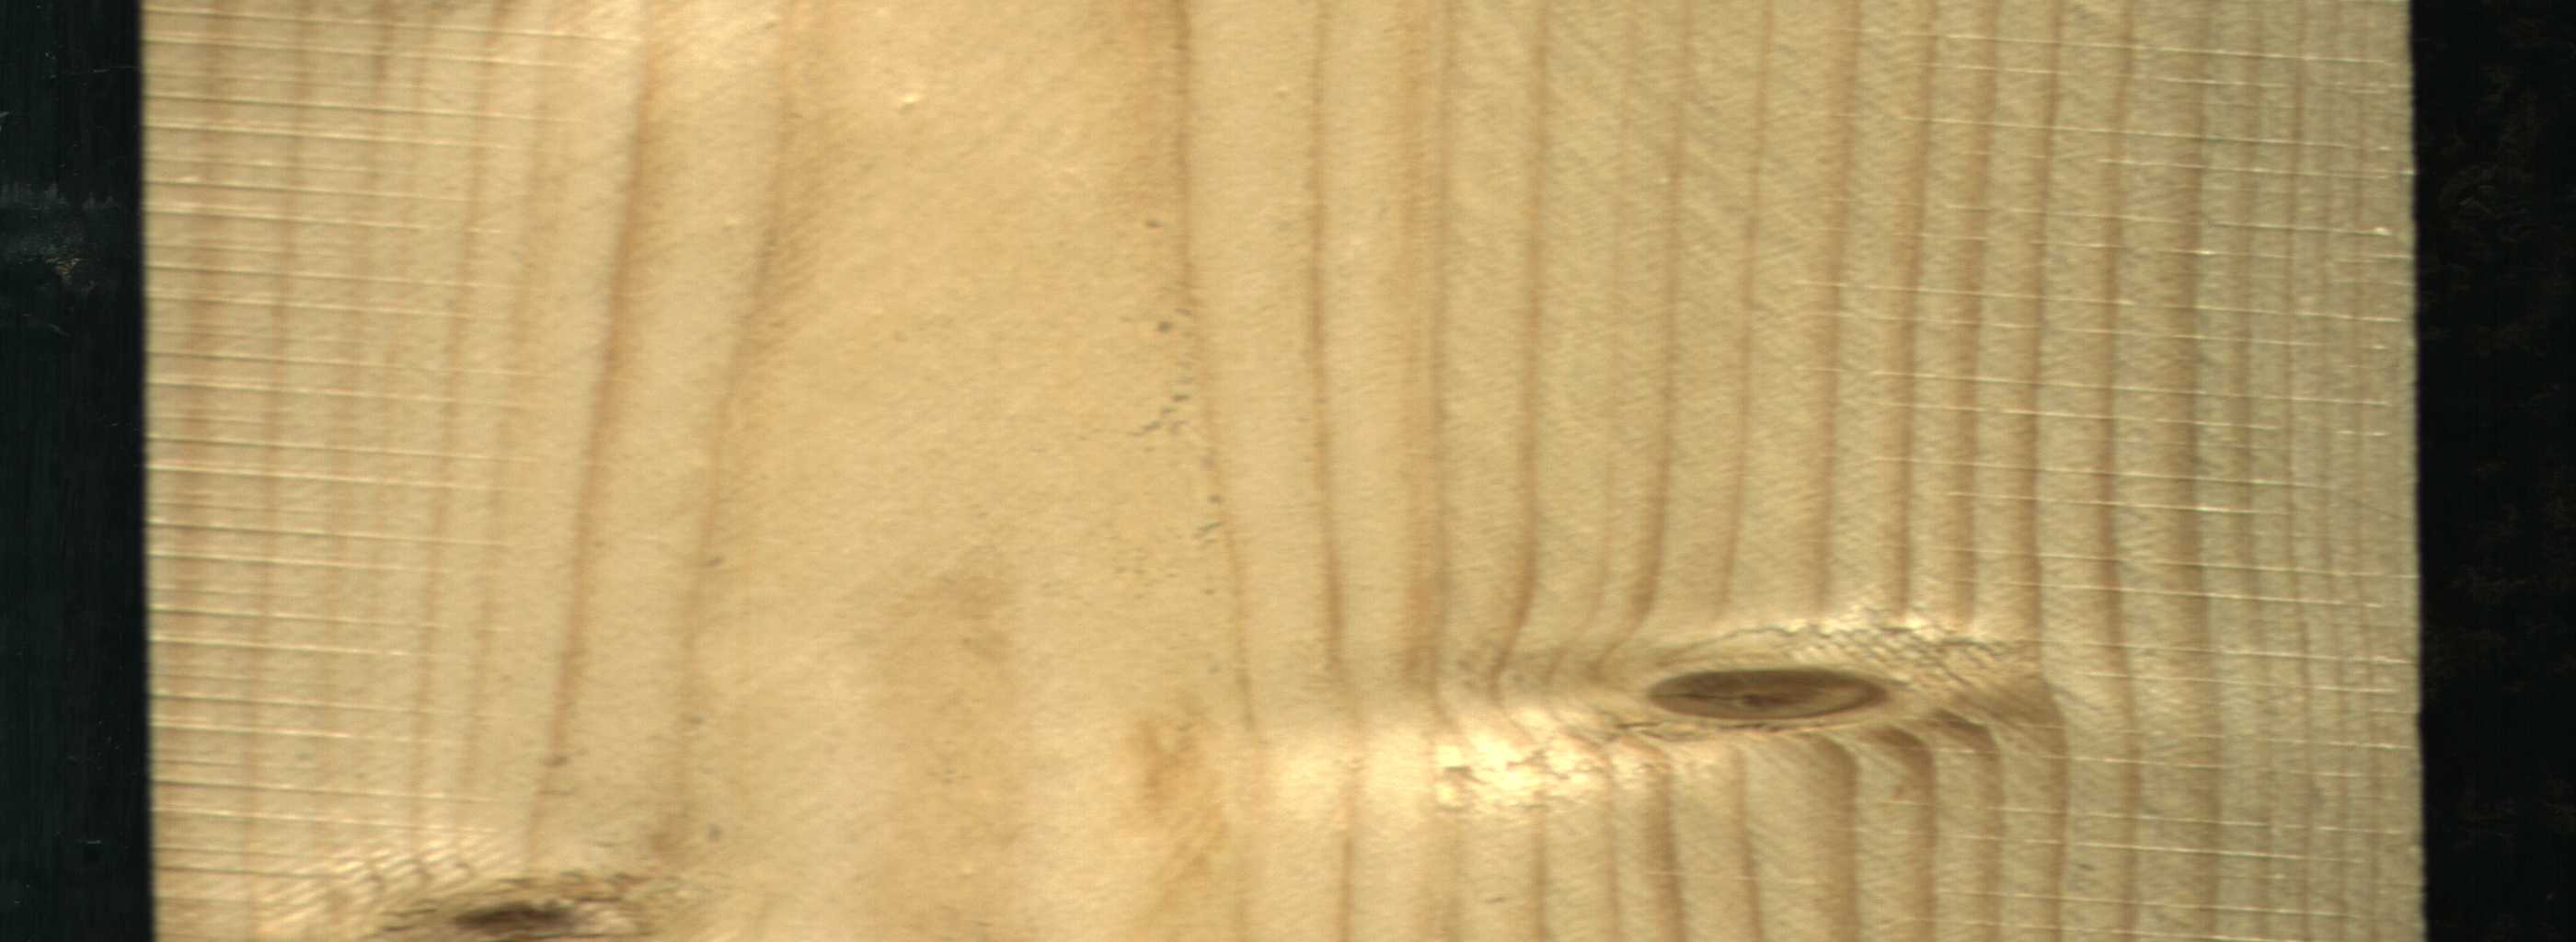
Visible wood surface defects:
Live_Knot
Live_Knot